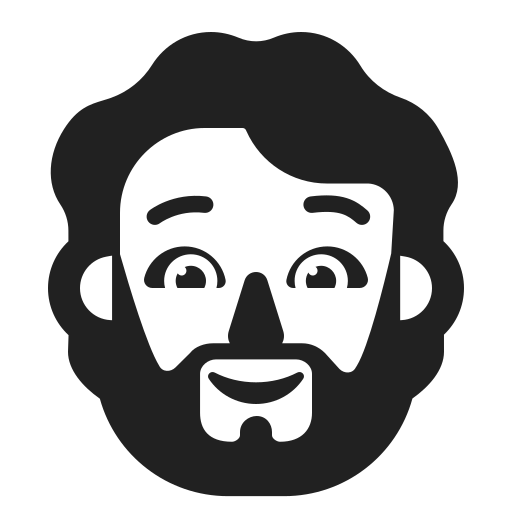
person beard high contrast default